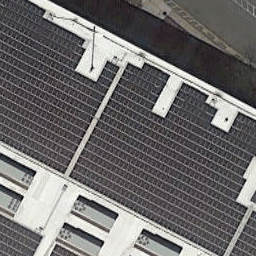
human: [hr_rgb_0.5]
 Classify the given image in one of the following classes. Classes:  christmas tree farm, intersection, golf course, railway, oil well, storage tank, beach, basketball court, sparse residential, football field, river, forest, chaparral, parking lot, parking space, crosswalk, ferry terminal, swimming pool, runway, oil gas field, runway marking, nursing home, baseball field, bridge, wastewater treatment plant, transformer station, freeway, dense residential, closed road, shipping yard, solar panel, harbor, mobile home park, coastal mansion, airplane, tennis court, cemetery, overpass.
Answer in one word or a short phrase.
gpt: solar panel